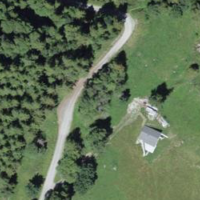
EUNIS habitat code: 45
Species observed at this site:
Sambucus racemosa